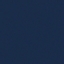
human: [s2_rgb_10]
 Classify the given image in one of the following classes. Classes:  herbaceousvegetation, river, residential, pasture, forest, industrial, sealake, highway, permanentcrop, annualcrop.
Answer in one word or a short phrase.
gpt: SeaLake